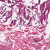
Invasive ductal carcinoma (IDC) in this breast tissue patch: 0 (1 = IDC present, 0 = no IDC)